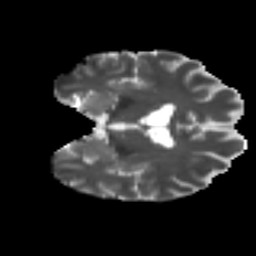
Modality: T2w
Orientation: coronal
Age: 39
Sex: male
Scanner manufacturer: ge
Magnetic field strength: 3 T
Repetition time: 7.8 s
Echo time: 0.061 s